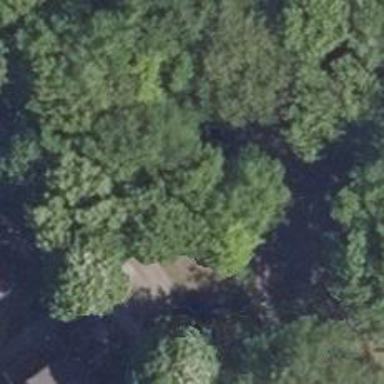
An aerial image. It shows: Beautiful tree in nature.